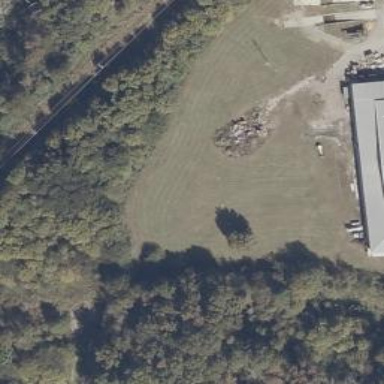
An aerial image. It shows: Yard for service or maintenance purposes.